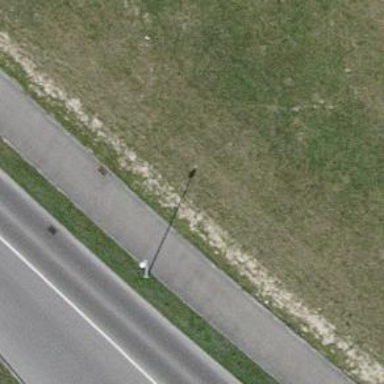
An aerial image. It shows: Asphalt cycleway.